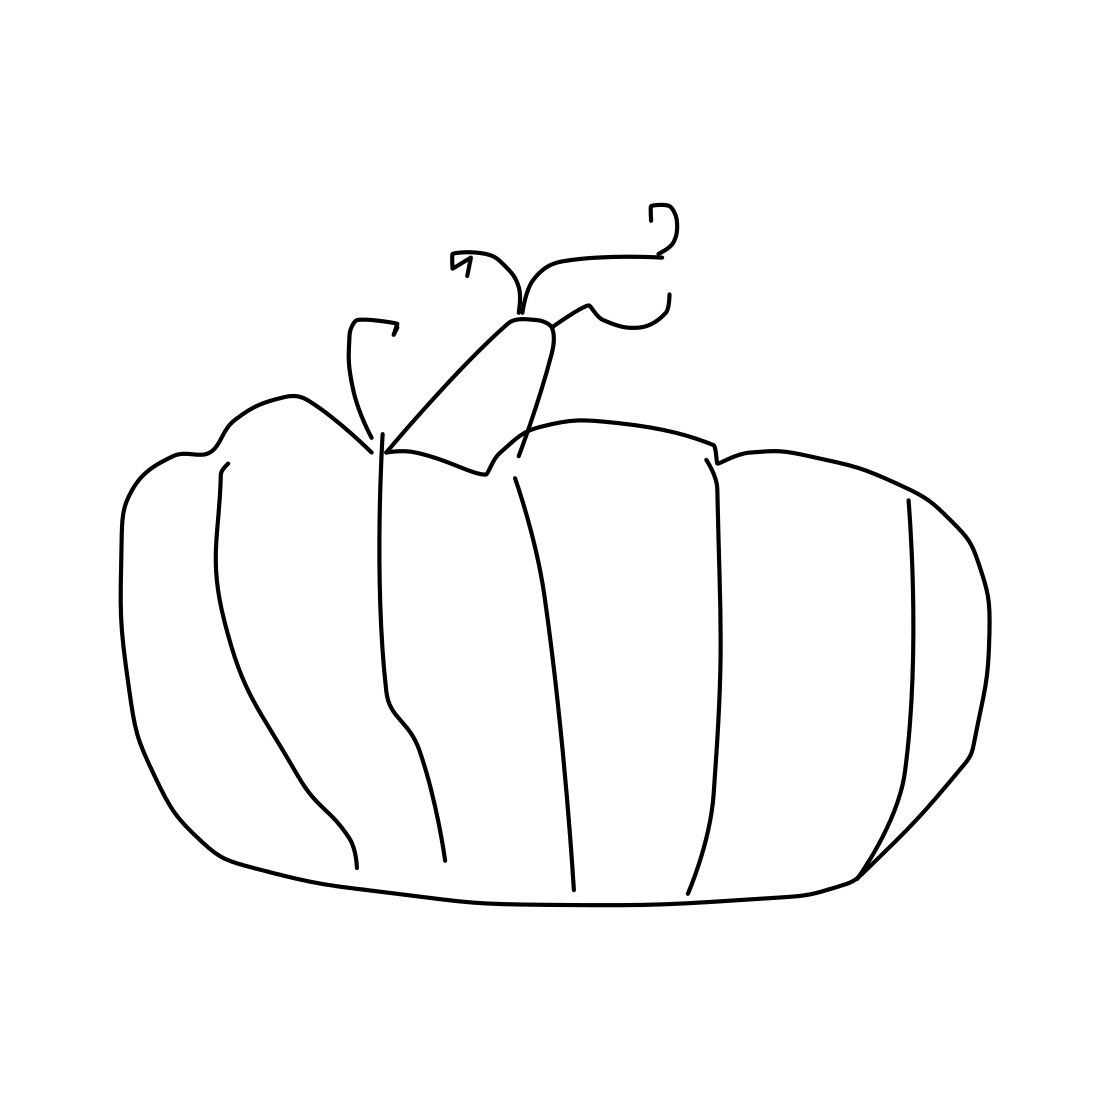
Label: pumpkin